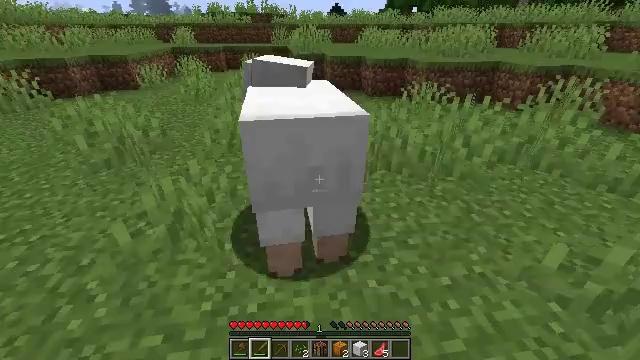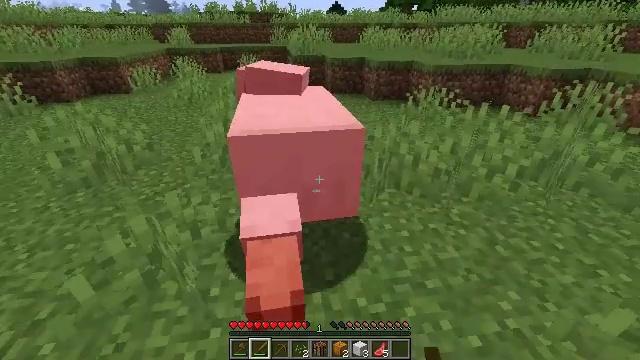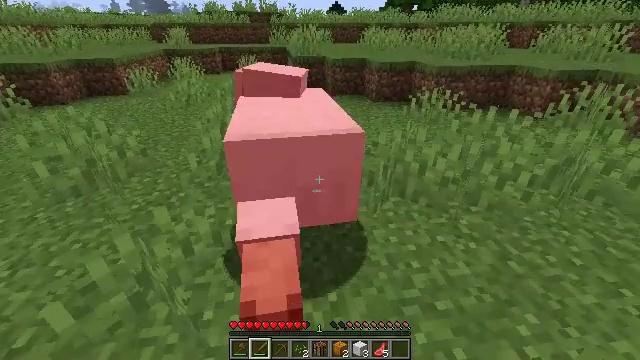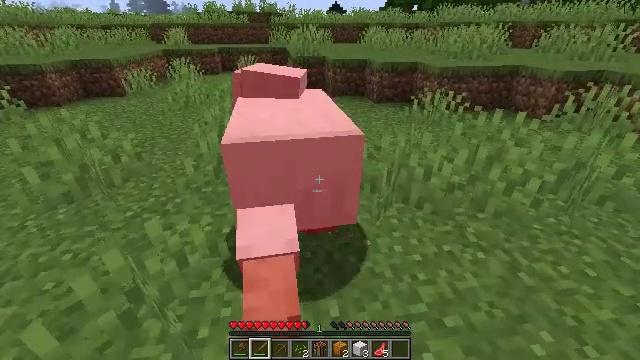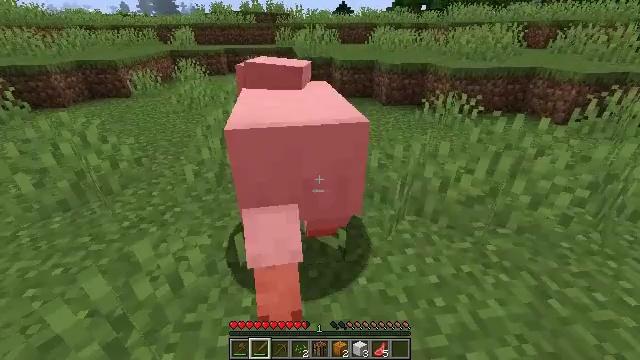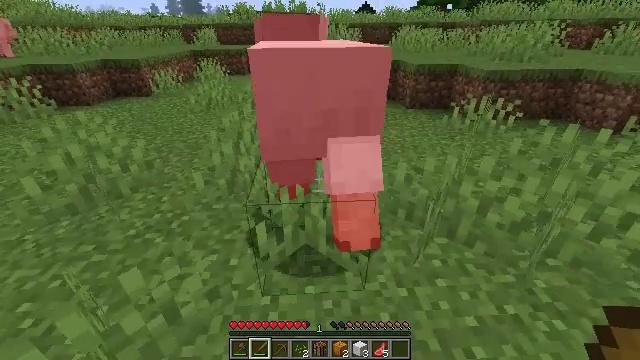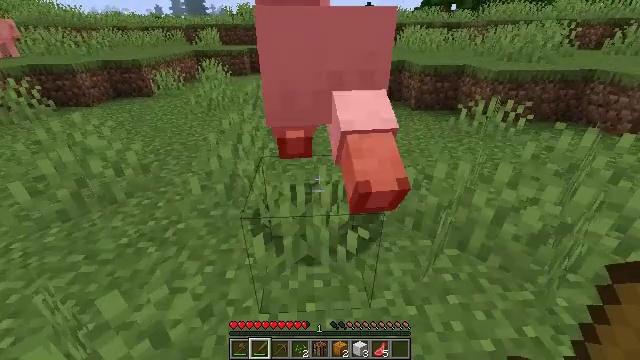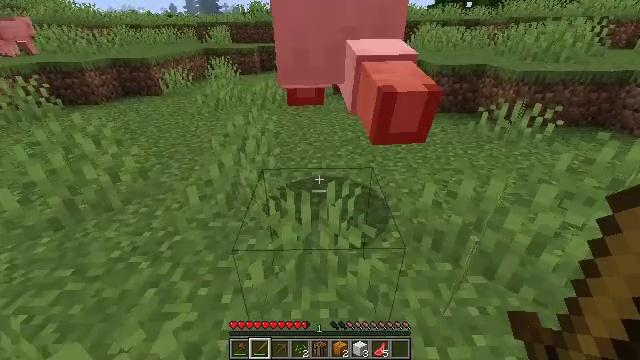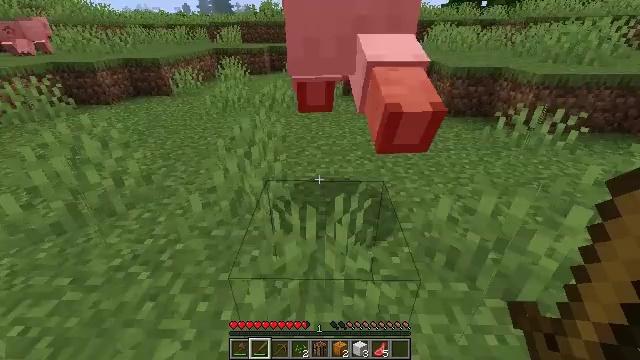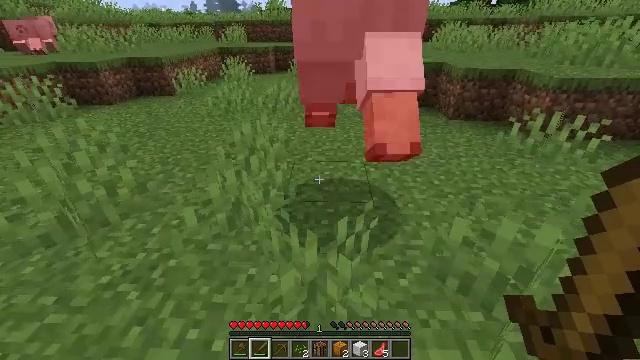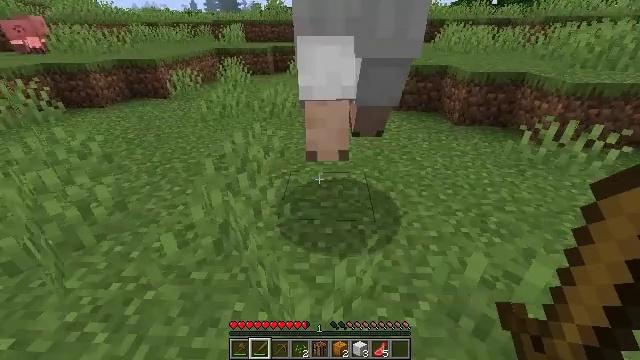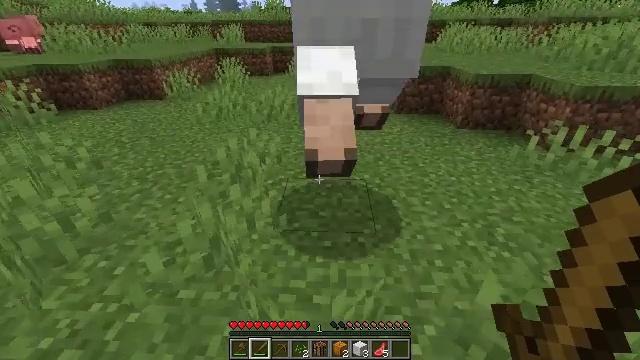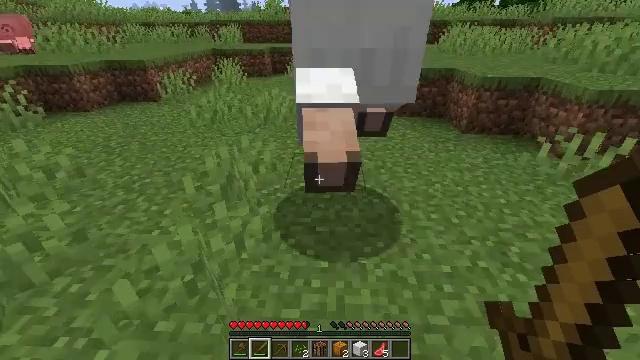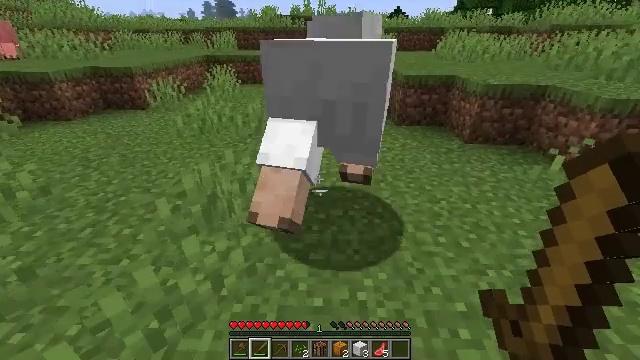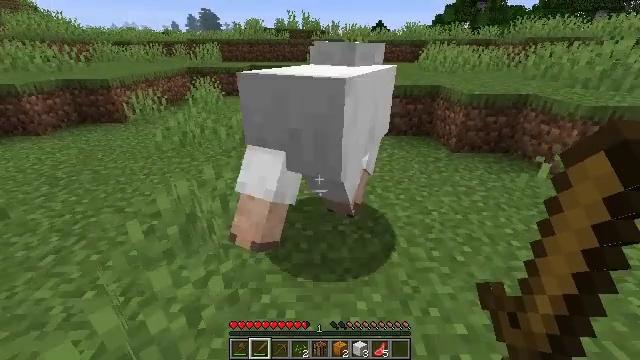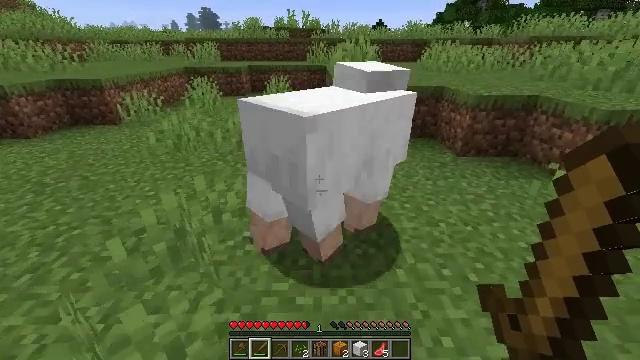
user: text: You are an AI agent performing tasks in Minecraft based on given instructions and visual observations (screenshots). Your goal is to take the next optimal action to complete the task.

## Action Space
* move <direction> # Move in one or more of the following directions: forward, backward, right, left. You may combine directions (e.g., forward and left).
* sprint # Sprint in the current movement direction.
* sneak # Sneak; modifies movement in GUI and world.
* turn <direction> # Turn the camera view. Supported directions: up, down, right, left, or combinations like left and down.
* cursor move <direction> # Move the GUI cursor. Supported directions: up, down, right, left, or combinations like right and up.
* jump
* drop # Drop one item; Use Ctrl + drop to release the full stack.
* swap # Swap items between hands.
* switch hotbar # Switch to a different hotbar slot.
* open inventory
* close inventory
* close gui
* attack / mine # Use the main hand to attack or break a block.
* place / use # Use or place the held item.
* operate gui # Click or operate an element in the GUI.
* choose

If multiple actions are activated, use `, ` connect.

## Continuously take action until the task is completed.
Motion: motion action
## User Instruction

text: Hunt a sheep.
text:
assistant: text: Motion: move forward
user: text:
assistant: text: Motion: move forward
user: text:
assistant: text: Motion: move forward
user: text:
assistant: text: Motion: move forward, turn left
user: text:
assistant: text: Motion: move forward, turn left
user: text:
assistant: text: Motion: move forward
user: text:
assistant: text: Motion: move forward, turn left
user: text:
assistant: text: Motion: move forward, turn left
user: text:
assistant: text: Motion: move forward, turn left
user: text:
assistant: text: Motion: move forward
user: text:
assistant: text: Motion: move forward
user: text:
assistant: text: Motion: move forward
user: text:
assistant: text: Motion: move forward, turn up
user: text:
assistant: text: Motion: move forward, turn right and up
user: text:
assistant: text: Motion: move forward
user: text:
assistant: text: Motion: move forward
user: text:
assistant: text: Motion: move forward, attack / mine
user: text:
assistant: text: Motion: move forward, attack / mine
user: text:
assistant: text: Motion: move forward, attack / mine
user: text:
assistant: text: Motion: move forward
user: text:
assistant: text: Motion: move forward
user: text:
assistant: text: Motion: no_op